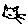
Label: cat